Question: I was editing my config files of polybar and i3, when the arch throw a error
I customize my ArchLinux with polybar and i3, and i cant undersnteand some errors throwed by system. Therefore, i put a screenshot and my .config bellow:

'''
#focus, floating, & sticky
for_window [title="(?i)(?:copying|deleting|moving)"] floating enable
for_window [window_role="(?i)(?:pop-up|setup)"]
for_window [class=""]
popup_during_fullscreen smart
exec --no-startup-id i3-msg workspace $WS1
ERROR: CONFIG: Expected one of these tokens: <string>
ERROR: CONFIG: (in file /home/amts/.config/i3/config)
ERROR: CONFIG: Line 286: for_window [title="(?i)(?:copying|deleting|moving)"] floating enable
ERROR: CONFIG: Line 287: for_window [window_role="(?i)(?:pop-up|setup)"]
ERROR: CONFIG: Line 288: for_window [class=""]
ERROR: CONFIG: ^^^^^^^^^^^^^^^^^^^^^
ERROR: CONFIG: Line 289: popup_during_fullscreen smart
ERROR: CONFIG: Line 290:
ERROR: CONFIG: Expected one of these tokens: <word>
ERROR: CONFIG: (in file /home/amts/.config/i3/config)
ERROR: CONFIG: Line 287: for_window [title="(?i)(?:copying|deleting|moving)"] floating enable
ERROR: CONFIG: Line 288: for_window [window_role="(?i)(?:pop-up|setup)"]
ERROR: CONFIG: Line 289: for_window [class=""]
ERROR: CONFIG: ^^
ERROR: CONFIG: Line 290: popup_during_fullscreen smart
ERROR: CONFIG: Line 291:
ERROR: FYI: You are using i3 version 4.16.1 (2019-01-27)
'''
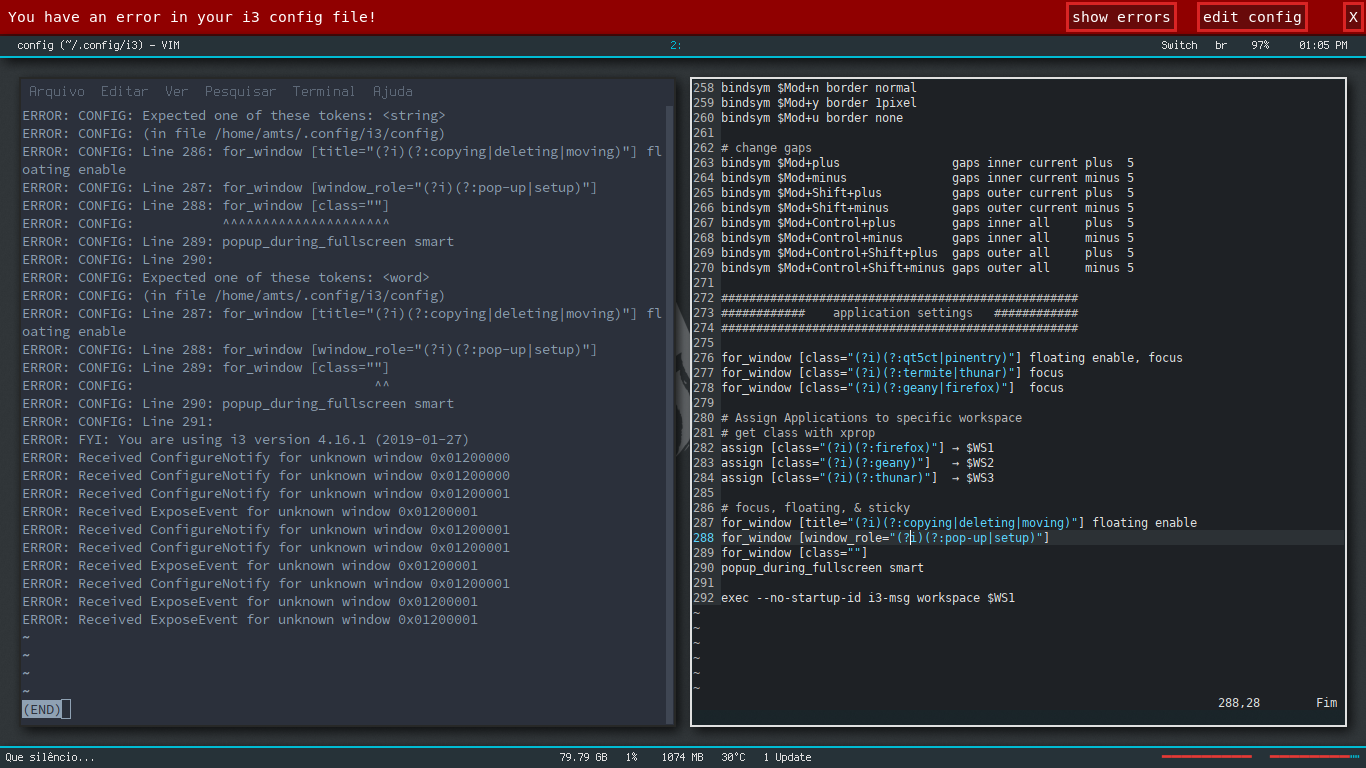
Answer: Try removing this line:
'''
for_window [class=""]
'''
or add application which you want in the class attribute or put * between the "" for all applications.